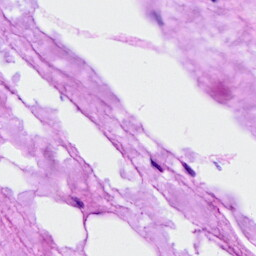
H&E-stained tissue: Breast